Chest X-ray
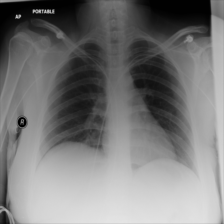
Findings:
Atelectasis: negative
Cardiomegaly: negative
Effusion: negative
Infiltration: negative
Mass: negative
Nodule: negative
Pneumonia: negative
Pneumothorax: negative
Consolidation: negative
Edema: negative
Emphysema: negative
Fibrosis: negative
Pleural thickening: negative
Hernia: negative